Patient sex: M
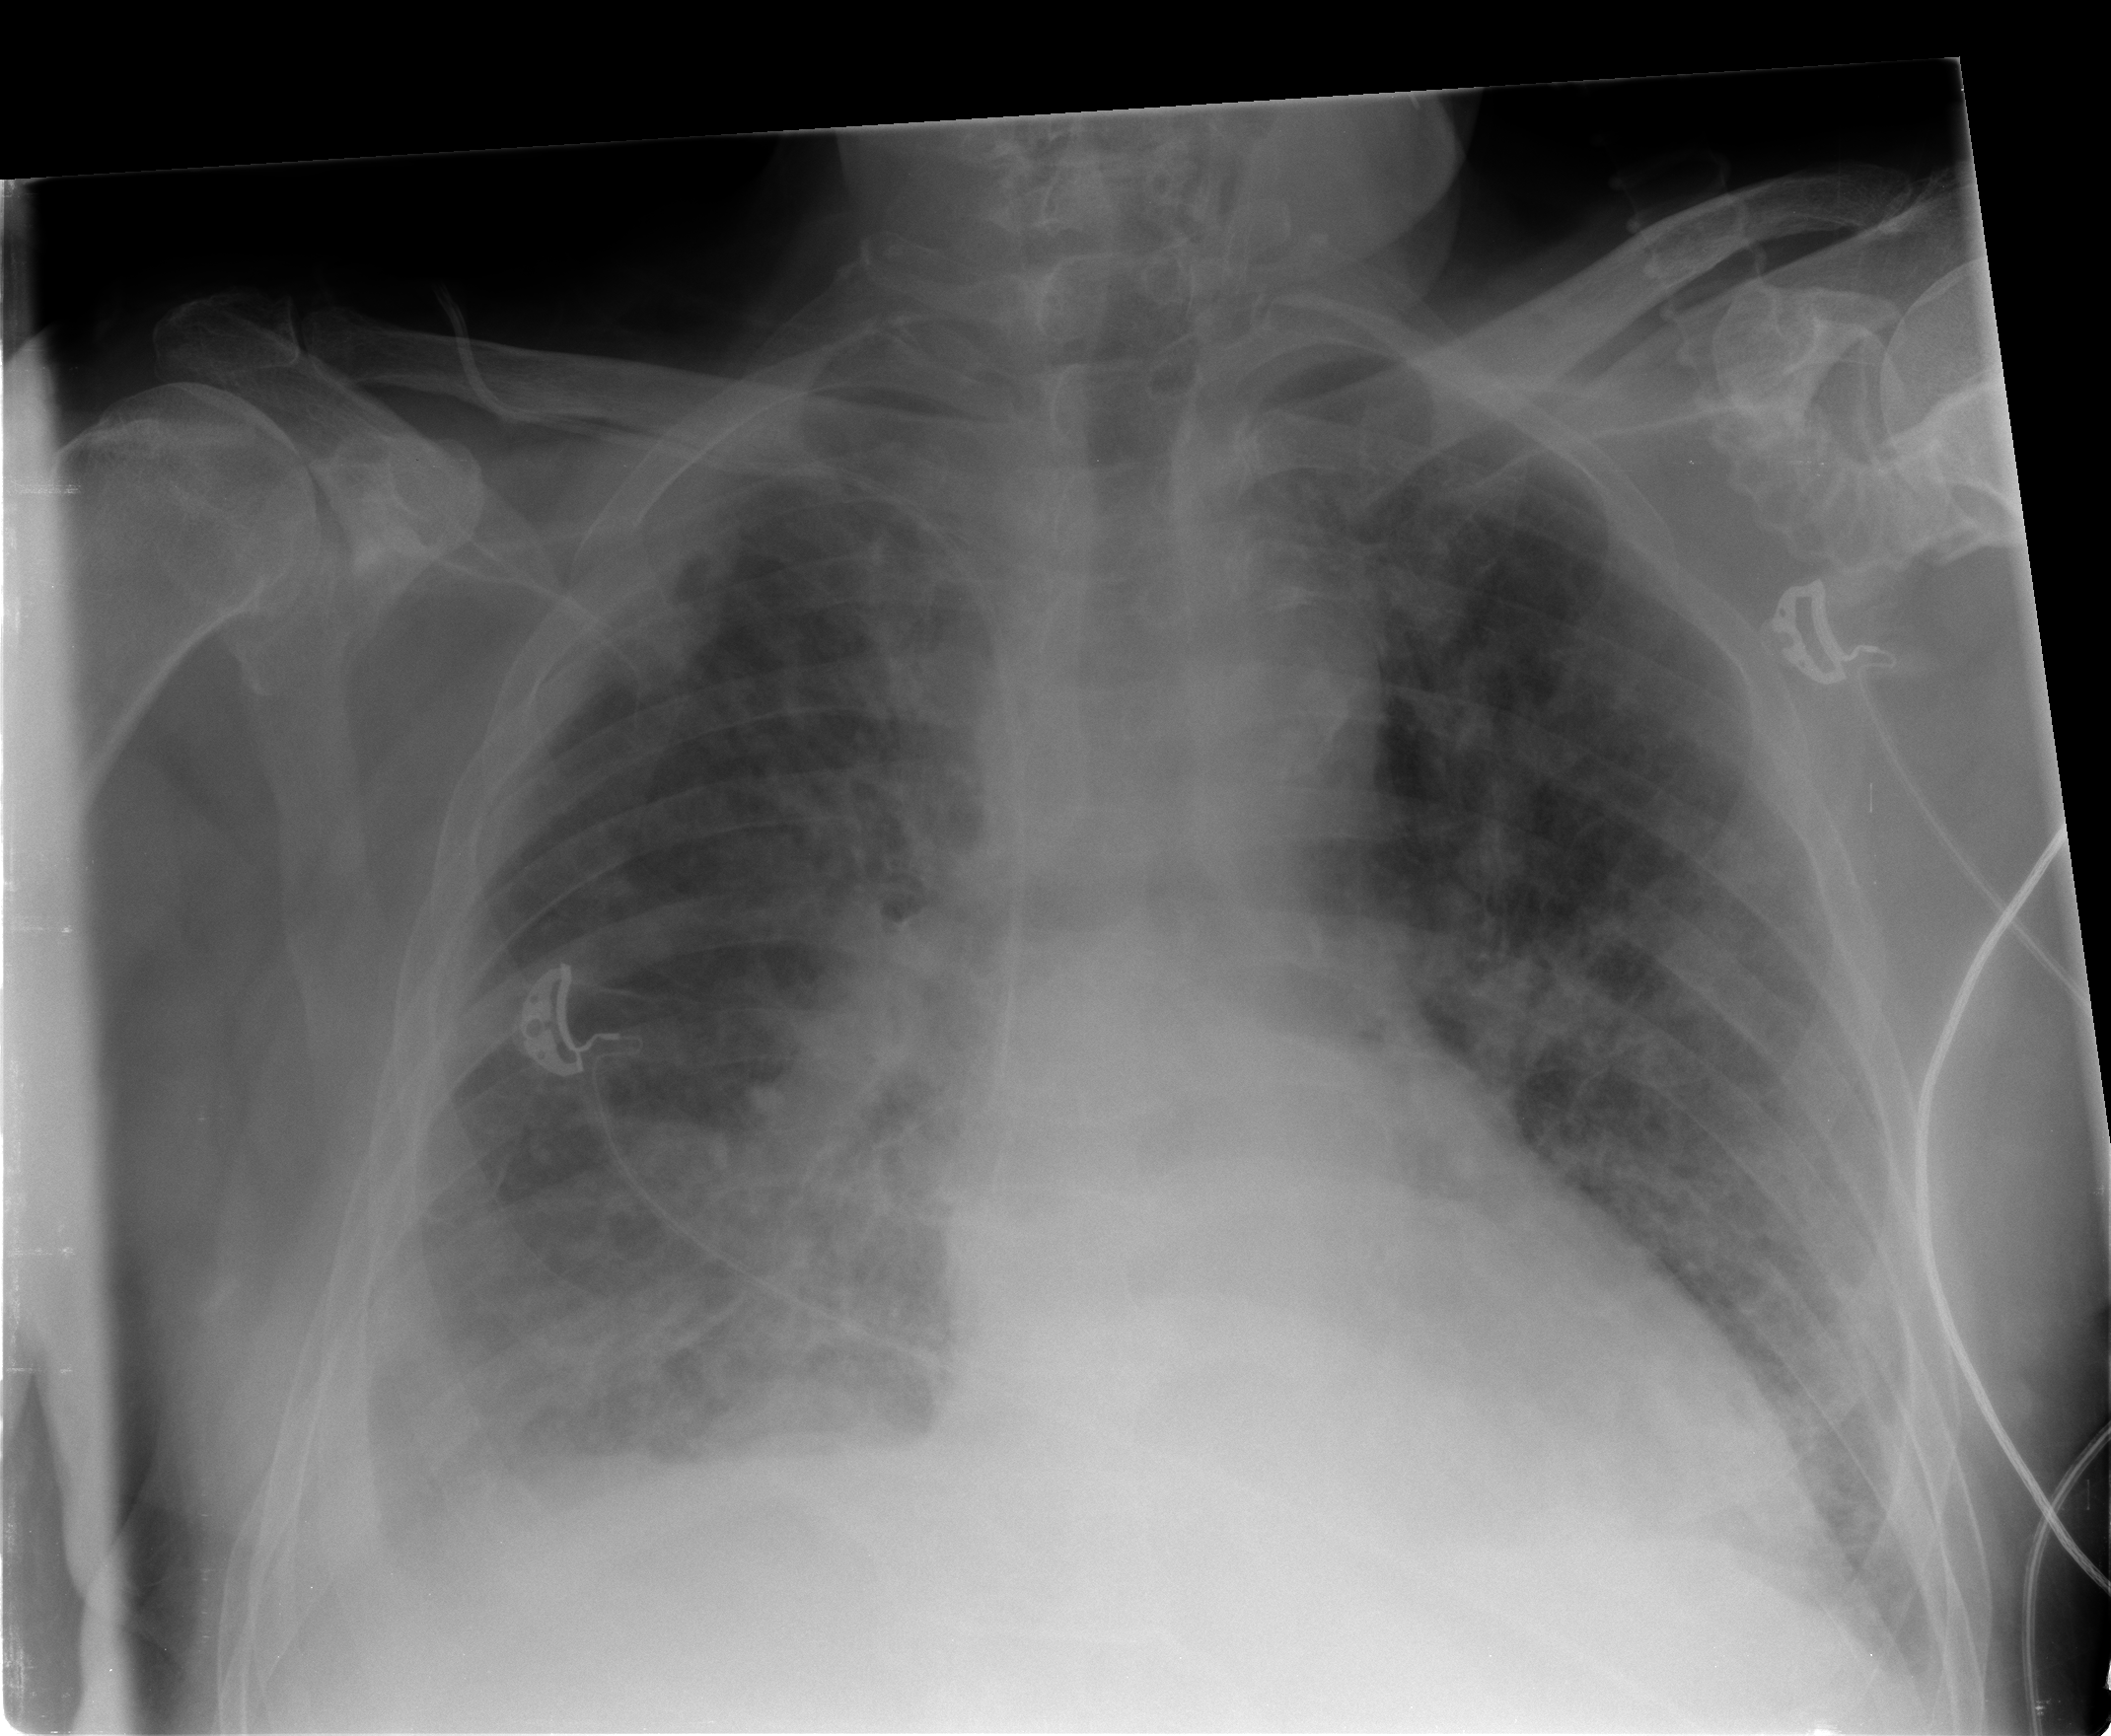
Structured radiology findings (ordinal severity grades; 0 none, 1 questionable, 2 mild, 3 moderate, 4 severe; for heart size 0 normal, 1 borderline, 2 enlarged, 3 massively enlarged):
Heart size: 2
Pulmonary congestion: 3
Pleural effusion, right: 2
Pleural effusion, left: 2
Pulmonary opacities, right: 3
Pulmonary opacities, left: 2
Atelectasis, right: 2
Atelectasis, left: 2